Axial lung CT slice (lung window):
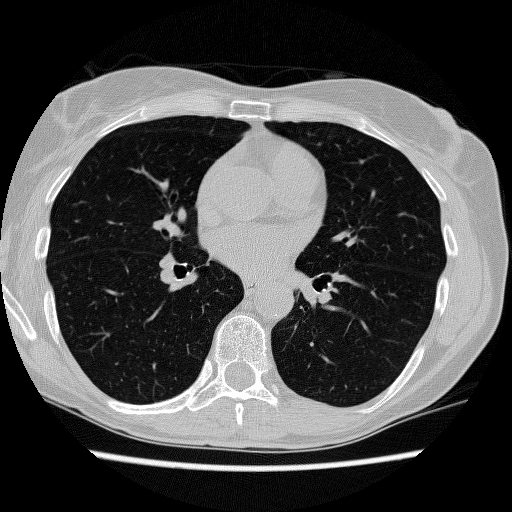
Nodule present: no